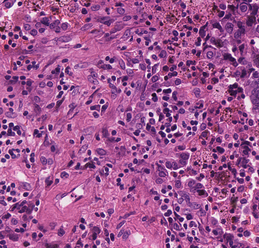
Tumor epithelial tissue: yes
Tumor-associated stroma tissue: yes
Normal tissue: no